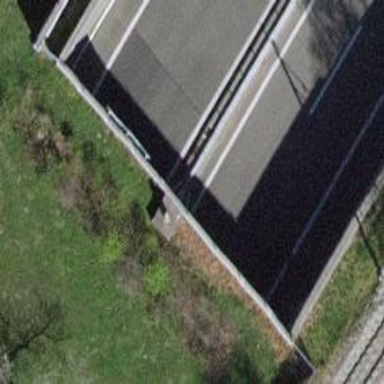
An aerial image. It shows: Motorway that passes through tunnel.